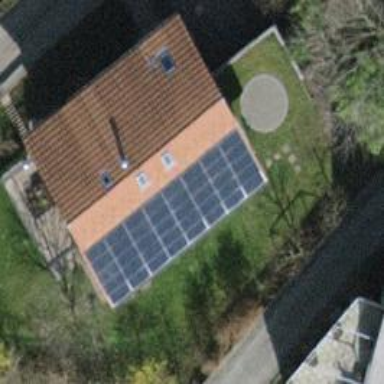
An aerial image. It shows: Small solar photovoltaic panel generator installed on roof.